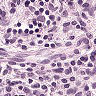
Metastatic tissue present: no